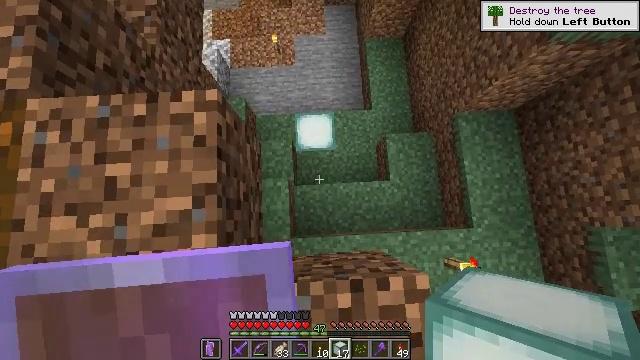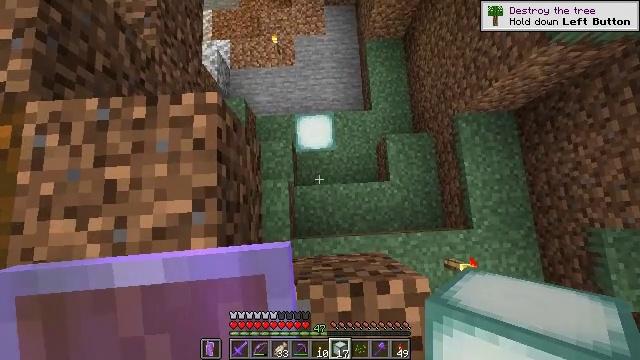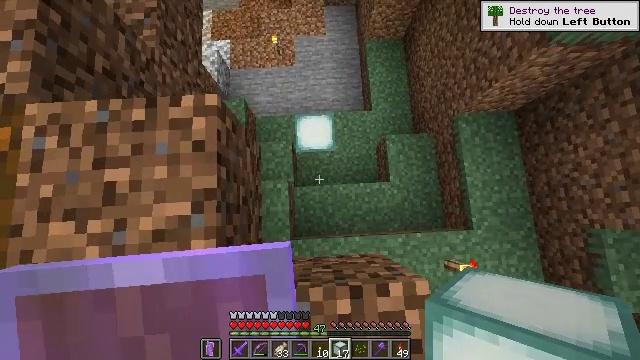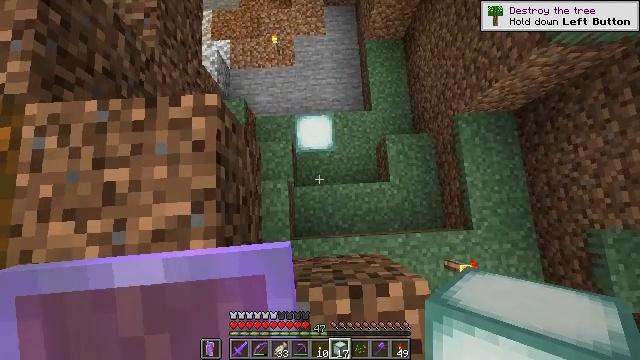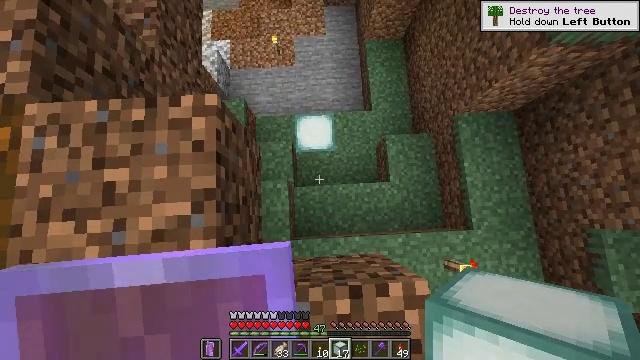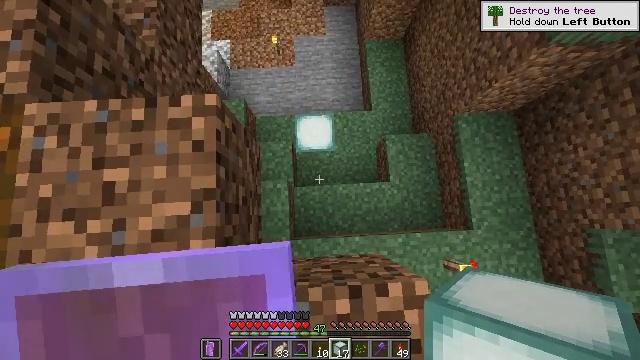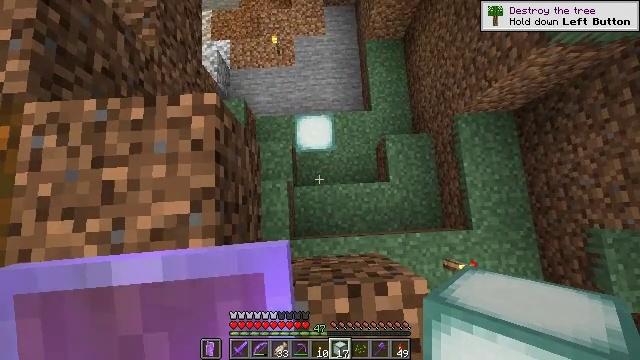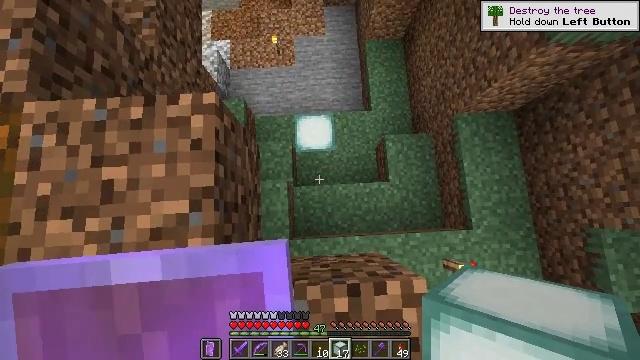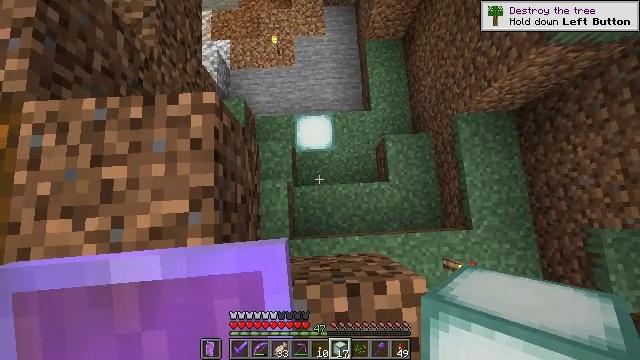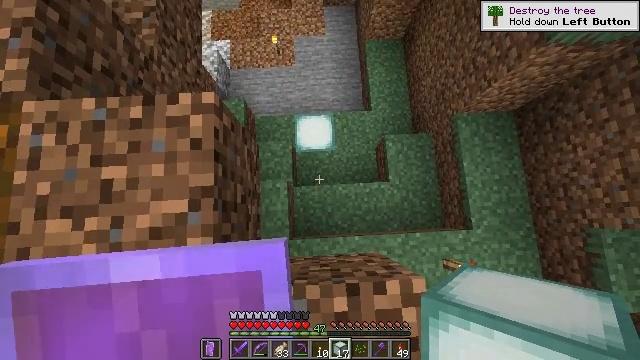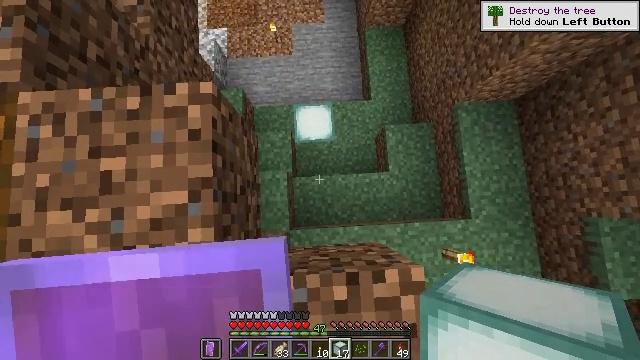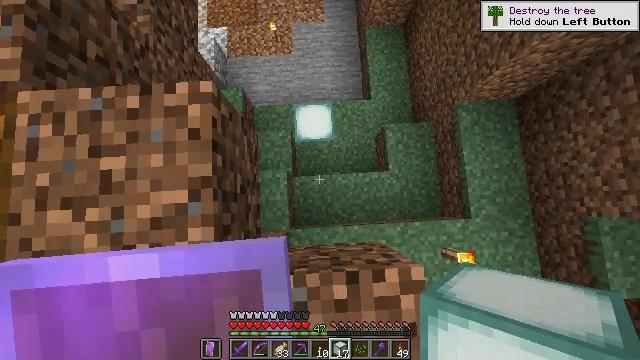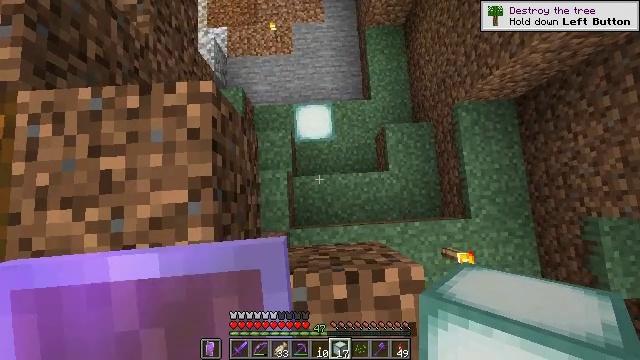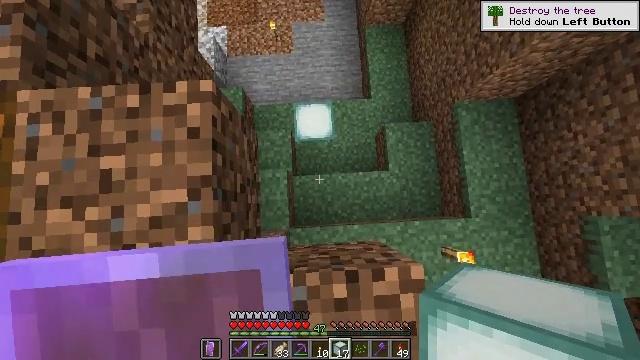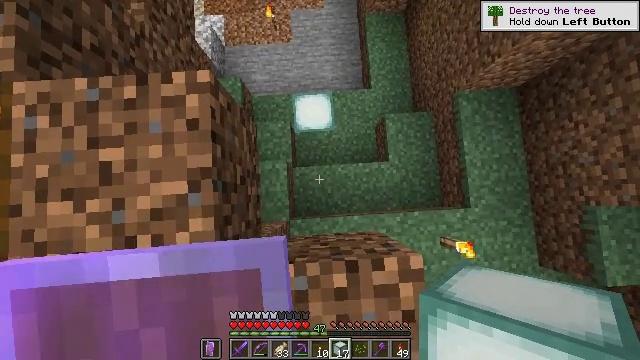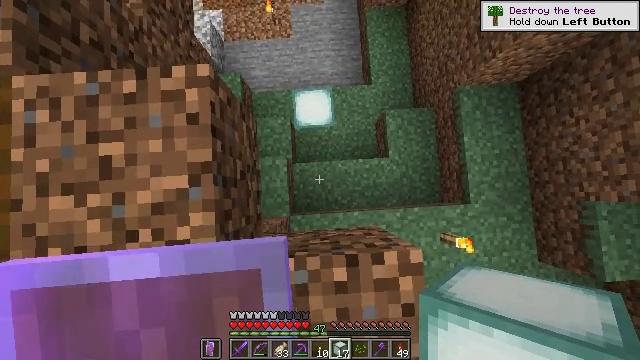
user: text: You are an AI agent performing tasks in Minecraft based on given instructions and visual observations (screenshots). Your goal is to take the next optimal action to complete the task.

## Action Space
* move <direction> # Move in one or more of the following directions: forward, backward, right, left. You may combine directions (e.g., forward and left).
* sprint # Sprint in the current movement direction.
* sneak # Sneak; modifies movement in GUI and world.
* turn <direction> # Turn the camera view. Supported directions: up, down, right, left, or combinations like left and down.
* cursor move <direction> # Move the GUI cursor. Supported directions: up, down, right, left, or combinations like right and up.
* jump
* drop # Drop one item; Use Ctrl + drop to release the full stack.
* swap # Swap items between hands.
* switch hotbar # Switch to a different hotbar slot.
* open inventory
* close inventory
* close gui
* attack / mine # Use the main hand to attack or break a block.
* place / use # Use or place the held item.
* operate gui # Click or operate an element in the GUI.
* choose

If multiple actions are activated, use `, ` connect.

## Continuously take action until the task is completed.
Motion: motion action
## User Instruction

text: Attack the ground to gather coarse dirt.
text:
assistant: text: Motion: move forward, sneak
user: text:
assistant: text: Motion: move forward, sneak
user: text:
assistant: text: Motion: move forward, sneak
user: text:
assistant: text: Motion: move forward, sneak
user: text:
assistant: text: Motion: sneak
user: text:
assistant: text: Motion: sneak
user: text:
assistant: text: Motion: sneak
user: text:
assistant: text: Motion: sneak
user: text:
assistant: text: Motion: sneak
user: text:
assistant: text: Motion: sneak, turn down
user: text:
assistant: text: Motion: sneak
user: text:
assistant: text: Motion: sneak
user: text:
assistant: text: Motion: sneak
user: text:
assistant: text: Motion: sneak, turn down
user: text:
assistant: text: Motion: move back, sneak
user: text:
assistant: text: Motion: move back, sneak
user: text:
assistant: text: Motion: move back, sneak
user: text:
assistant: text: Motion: move back, sneak
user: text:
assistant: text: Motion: move back, sneak
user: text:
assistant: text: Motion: move back, sneak
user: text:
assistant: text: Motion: move back, sneak
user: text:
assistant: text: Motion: move back, sneak
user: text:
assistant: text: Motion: move back, sneak
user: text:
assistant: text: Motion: move back, sneak
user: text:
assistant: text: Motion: move back, sneak
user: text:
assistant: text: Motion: move back, sneak
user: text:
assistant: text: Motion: move back, sneak
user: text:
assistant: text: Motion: move back, sneak
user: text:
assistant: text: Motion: move back, sneak
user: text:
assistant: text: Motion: move back, sneak